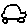
Label: car